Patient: sex F, age 38
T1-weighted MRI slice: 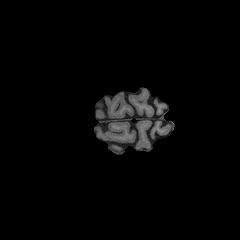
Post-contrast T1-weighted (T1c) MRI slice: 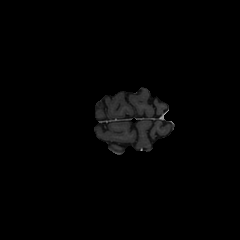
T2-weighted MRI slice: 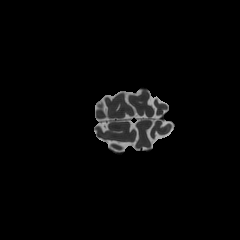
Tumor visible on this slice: no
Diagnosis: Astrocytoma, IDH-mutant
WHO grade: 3